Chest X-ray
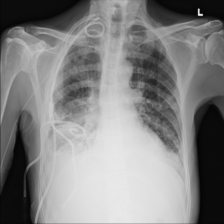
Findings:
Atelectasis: negative
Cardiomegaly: negative
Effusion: negative
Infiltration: positive
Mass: negative
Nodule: negative
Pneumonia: negative
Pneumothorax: positive
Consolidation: positive
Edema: negative
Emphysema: negative
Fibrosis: negative
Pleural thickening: negative
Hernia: negative